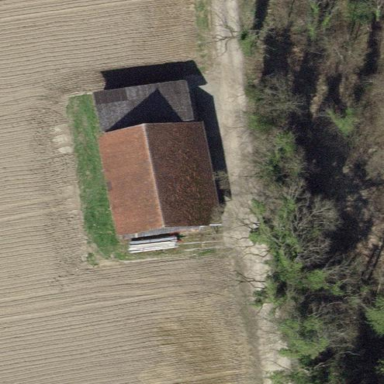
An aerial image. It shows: Shed.